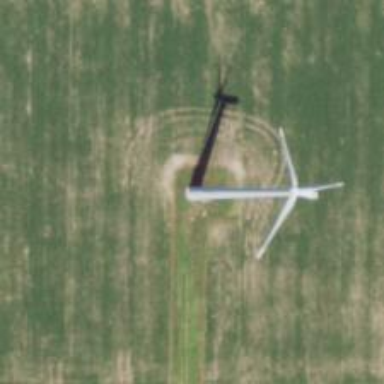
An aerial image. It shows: Wind generator using horizontal axis wind turbines.